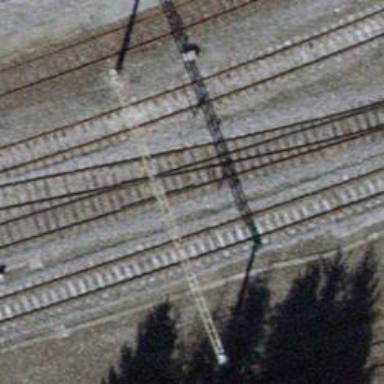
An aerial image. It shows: Railway yard with single rail track. The electrified track has contact line for power supply.